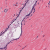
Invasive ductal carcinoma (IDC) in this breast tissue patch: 0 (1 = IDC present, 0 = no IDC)